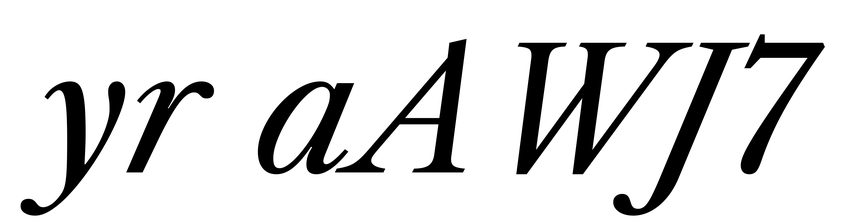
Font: LibreCaslonText-Italic_Italic